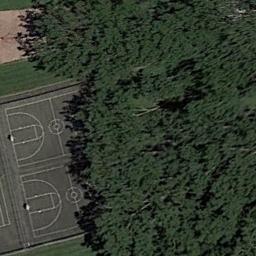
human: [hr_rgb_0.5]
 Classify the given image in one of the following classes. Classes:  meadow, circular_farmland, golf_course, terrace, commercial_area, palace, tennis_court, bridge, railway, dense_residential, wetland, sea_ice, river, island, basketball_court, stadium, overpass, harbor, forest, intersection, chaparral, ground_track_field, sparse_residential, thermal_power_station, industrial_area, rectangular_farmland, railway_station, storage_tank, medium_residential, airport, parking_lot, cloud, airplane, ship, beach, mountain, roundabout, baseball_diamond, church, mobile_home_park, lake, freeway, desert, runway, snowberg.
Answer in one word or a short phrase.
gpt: basketball_court